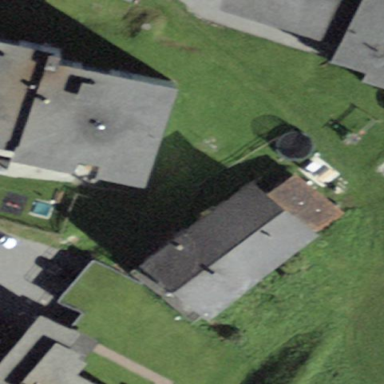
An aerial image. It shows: Building with tiled roof.